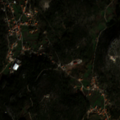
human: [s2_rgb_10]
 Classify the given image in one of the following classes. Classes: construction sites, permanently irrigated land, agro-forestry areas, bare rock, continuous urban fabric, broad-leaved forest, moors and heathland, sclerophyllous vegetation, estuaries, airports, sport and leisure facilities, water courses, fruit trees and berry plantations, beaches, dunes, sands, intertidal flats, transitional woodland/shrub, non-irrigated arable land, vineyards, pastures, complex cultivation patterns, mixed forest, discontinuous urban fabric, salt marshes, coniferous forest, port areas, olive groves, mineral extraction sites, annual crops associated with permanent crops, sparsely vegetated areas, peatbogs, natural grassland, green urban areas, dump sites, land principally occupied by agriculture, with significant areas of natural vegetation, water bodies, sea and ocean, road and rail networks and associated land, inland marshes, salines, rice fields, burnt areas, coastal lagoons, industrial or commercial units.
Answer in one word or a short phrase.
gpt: discontinuous urban fabric, annual crops associated with permanent crops, coniferous forest, mixed forest, sclerophyllous vegetation, transitional woodland/shrub